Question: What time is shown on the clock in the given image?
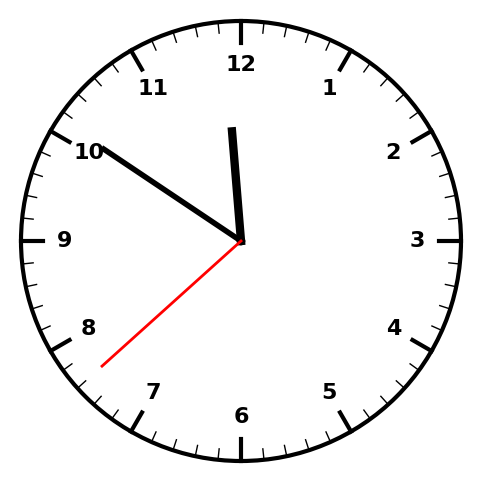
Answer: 11:50:38